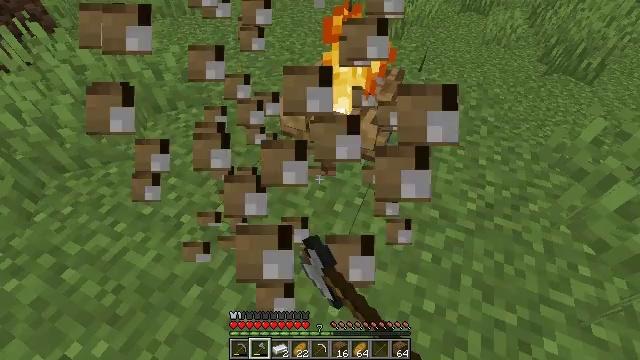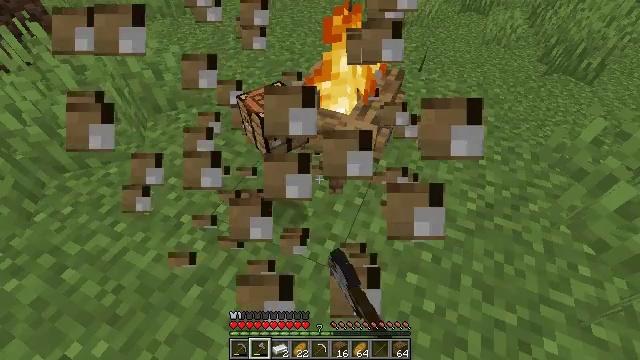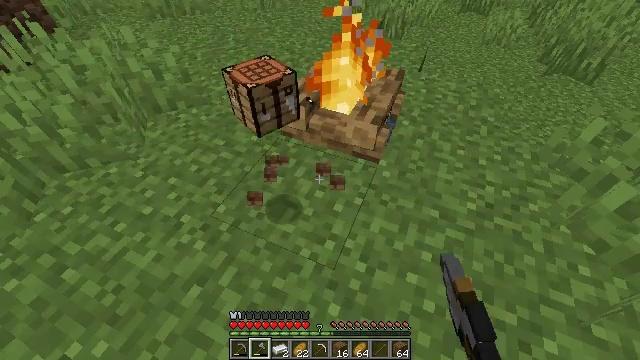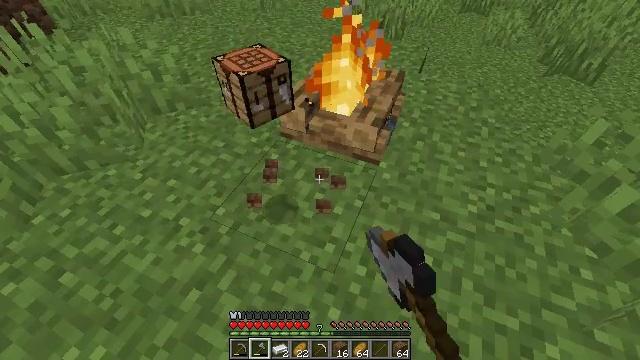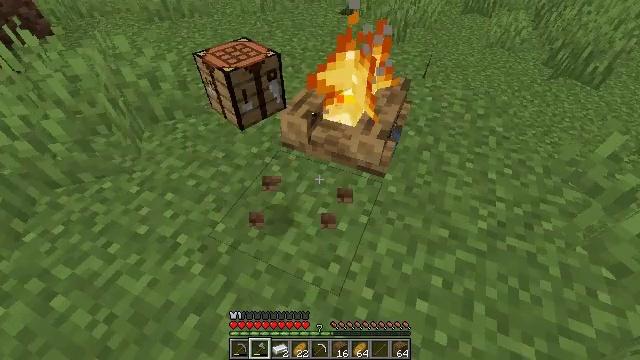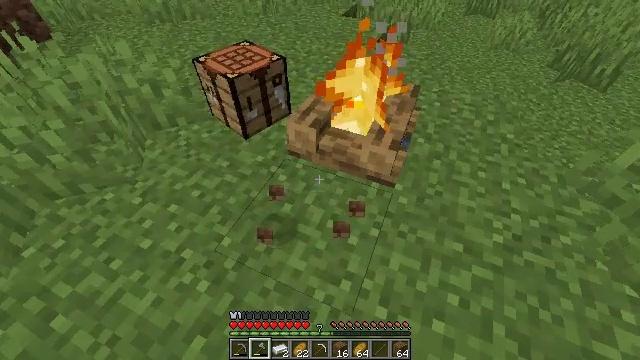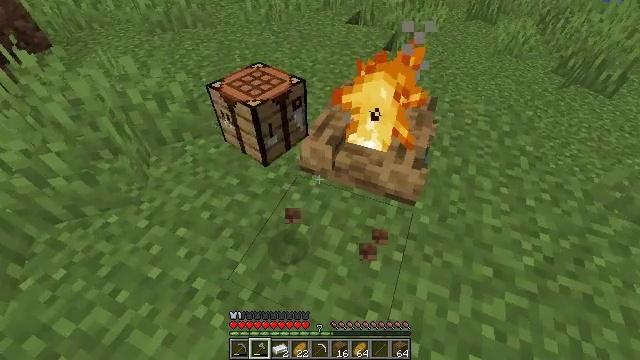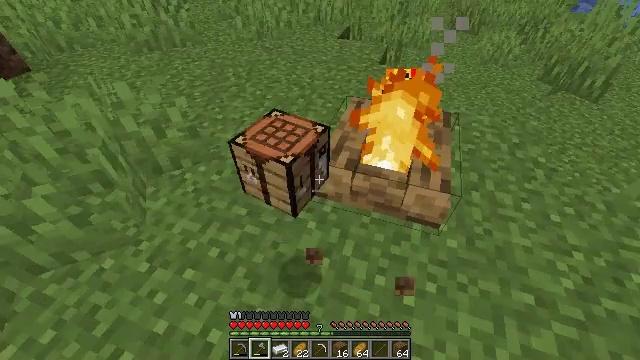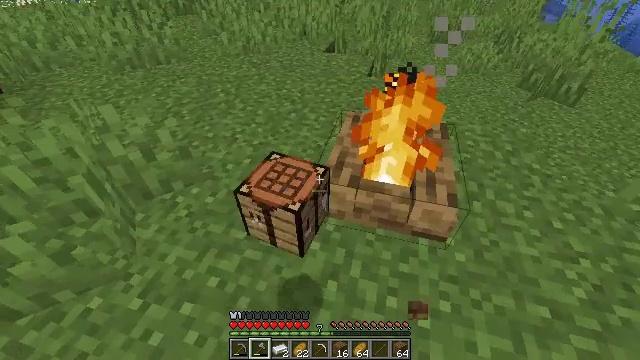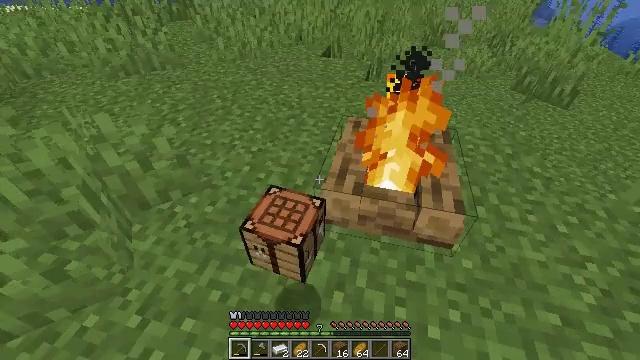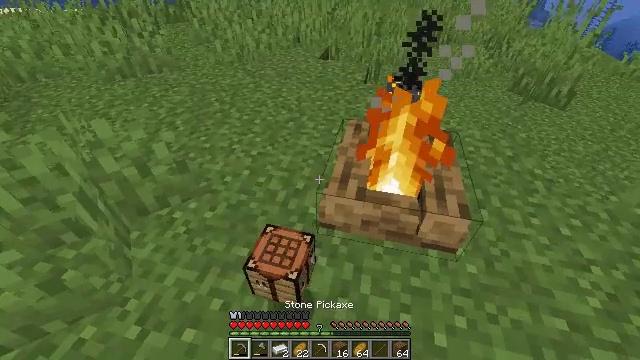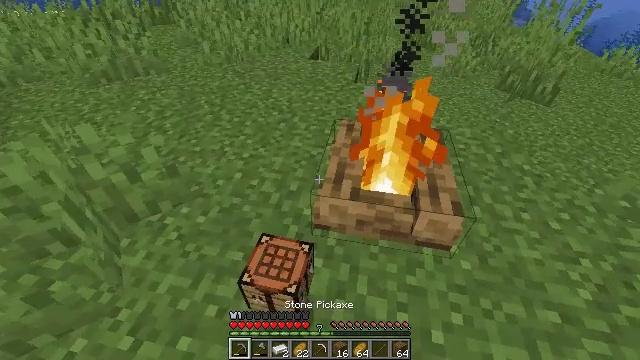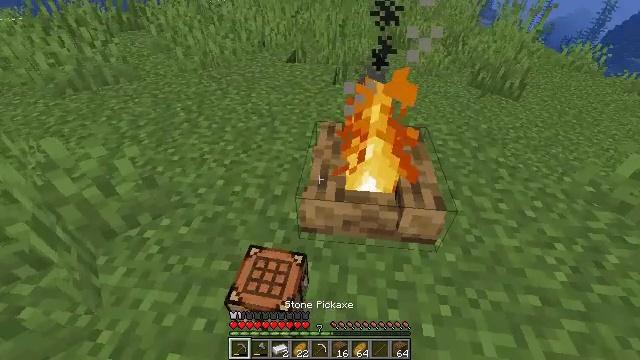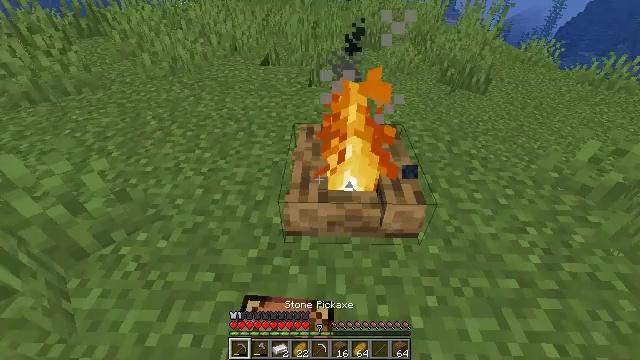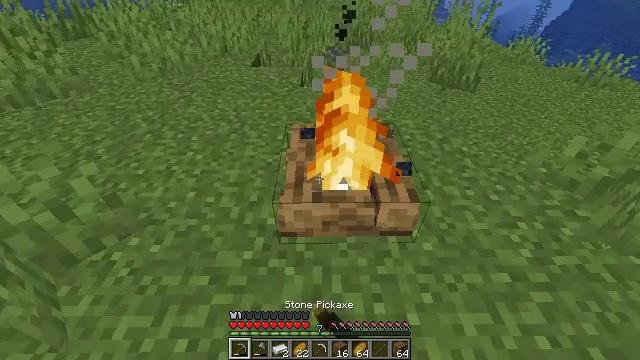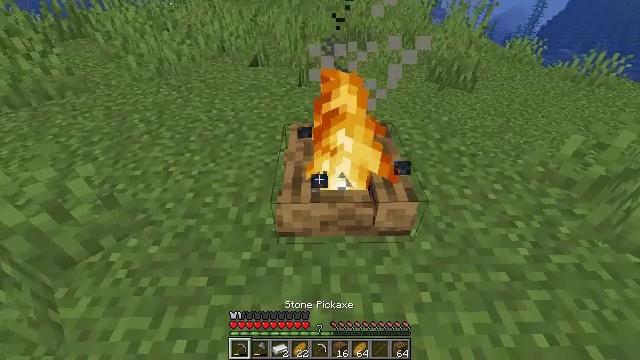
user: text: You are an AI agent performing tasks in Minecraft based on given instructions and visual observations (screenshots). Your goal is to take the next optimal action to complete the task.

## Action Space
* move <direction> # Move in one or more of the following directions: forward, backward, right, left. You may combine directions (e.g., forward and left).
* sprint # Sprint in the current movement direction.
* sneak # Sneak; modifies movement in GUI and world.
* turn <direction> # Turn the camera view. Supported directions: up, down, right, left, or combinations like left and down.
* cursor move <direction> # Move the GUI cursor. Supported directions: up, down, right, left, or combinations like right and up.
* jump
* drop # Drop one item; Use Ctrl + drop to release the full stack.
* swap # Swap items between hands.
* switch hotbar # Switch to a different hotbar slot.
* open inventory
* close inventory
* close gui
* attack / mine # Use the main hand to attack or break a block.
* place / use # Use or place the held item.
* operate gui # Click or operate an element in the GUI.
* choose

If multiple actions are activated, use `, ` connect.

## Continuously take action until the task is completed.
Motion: motion action
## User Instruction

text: Mine the campfire to collect it.
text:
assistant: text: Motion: attack / mine
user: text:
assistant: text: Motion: attack / mine
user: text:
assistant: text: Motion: move forward, attack / mine
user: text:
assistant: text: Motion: move forward and move left
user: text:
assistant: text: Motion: move forward and move left
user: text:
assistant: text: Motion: move forward and move left
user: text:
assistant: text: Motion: move forward and move left, turn right and up
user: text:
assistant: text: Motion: turn right and up
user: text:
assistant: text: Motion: turn right, switch to hotbar 1
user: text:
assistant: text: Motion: switch to hotbar 1
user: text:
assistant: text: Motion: turn right, switch to hotbar 1
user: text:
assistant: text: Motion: turn right
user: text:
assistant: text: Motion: turn right, attack / mine
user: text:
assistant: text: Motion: turn right, attack / mine
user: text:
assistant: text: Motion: attack / mine
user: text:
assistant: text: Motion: turn right, attack / mine
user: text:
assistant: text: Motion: turn right, attack / mine
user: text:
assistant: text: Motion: attack / mine
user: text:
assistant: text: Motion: attack / mine
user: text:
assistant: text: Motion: attack / mine
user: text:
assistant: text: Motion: attack / mine
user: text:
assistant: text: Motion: attack / mine
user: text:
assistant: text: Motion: attack / mine
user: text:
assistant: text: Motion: attack / mine
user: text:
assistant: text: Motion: attack / mine
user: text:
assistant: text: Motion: attack / mine
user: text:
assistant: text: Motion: attack / mine
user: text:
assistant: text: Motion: attack / mine
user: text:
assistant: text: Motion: attack / mine
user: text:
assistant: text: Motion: attack / mine